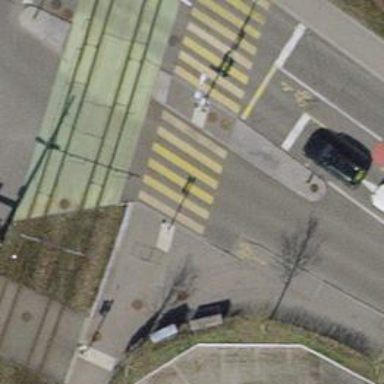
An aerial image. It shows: Road with traffic signals.